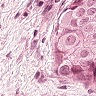
Metastatic tissue present: yes